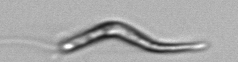
Label: Euglena